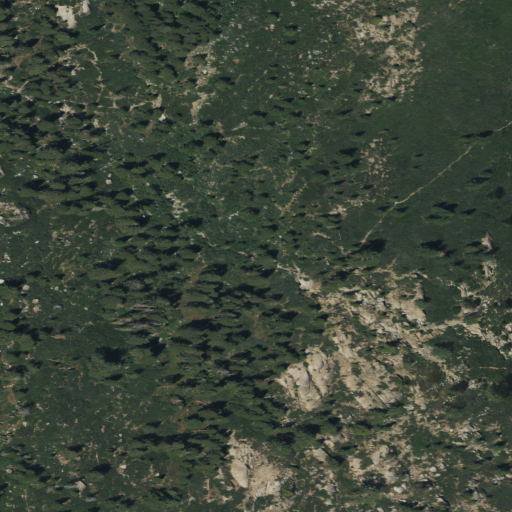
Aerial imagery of valley in California named Horse Canyon containing shrub, evergreen forest, and open development